Field crop: maize
Growth stage: 1
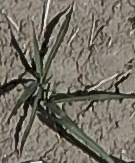
Species: sorghum